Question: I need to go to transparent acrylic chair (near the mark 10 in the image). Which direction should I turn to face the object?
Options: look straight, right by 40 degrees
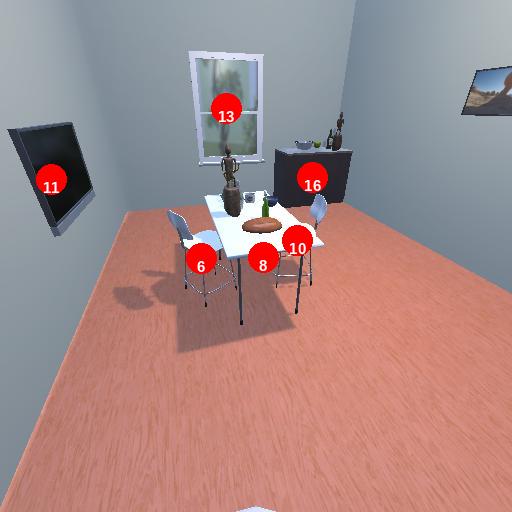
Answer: look straight